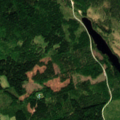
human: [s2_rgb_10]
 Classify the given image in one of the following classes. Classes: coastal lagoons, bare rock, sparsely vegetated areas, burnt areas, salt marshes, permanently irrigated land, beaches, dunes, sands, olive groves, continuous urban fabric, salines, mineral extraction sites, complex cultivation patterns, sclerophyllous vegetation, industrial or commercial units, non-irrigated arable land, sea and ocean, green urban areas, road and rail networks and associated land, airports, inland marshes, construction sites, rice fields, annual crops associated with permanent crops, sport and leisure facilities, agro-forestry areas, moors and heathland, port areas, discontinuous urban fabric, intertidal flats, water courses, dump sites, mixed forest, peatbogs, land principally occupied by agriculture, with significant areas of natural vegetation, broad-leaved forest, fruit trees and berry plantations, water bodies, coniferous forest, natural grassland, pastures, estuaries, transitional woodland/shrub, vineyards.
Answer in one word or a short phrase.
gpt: land principally occupied by agriculture, with significant areas of natural vegetation, coniferous forest, mixed forest